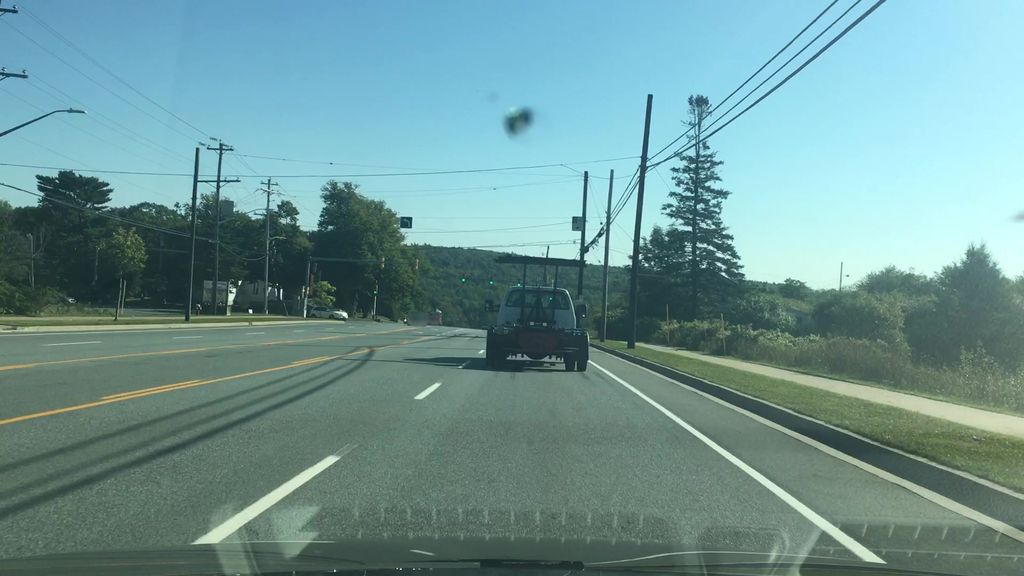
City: halifax